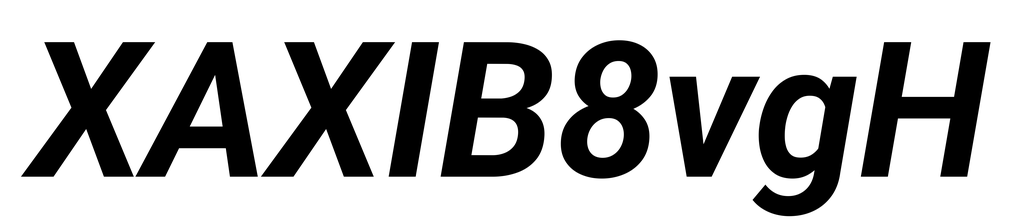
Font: Roboto-Italic_Bold_Italic